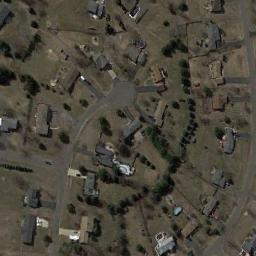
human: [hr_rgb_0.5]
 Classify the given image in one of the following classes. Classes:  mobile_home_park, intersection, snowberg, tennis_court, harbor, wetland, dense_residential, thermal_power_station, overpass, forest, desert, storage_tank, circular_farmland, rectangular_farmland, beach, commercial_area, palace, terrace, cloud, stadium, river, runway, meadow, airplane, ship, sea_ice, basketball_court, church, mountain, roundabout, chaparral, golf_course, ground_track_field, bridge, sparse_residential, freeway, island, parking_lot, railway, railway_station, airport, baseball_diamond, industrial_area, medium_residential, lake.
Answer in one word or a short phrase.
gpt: medium_residential